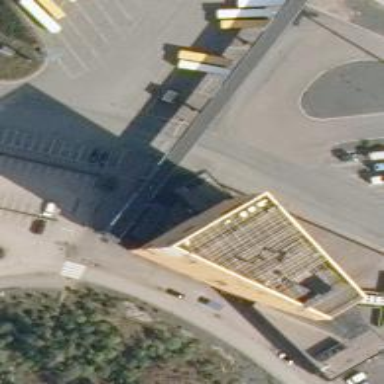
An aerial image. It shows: Part of building.